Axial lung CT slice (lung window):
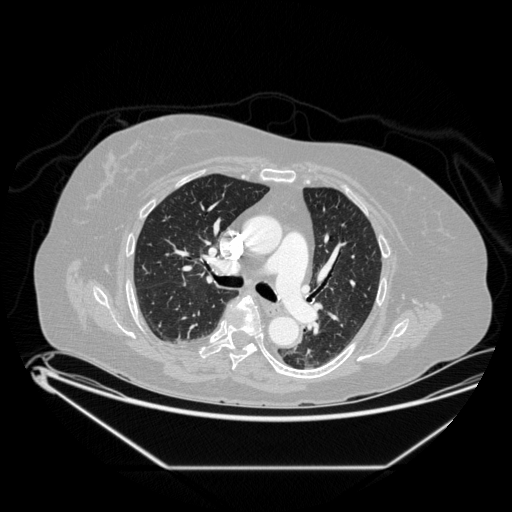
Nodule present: no